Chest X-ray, PA view. Patient: 42 years old, sex M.
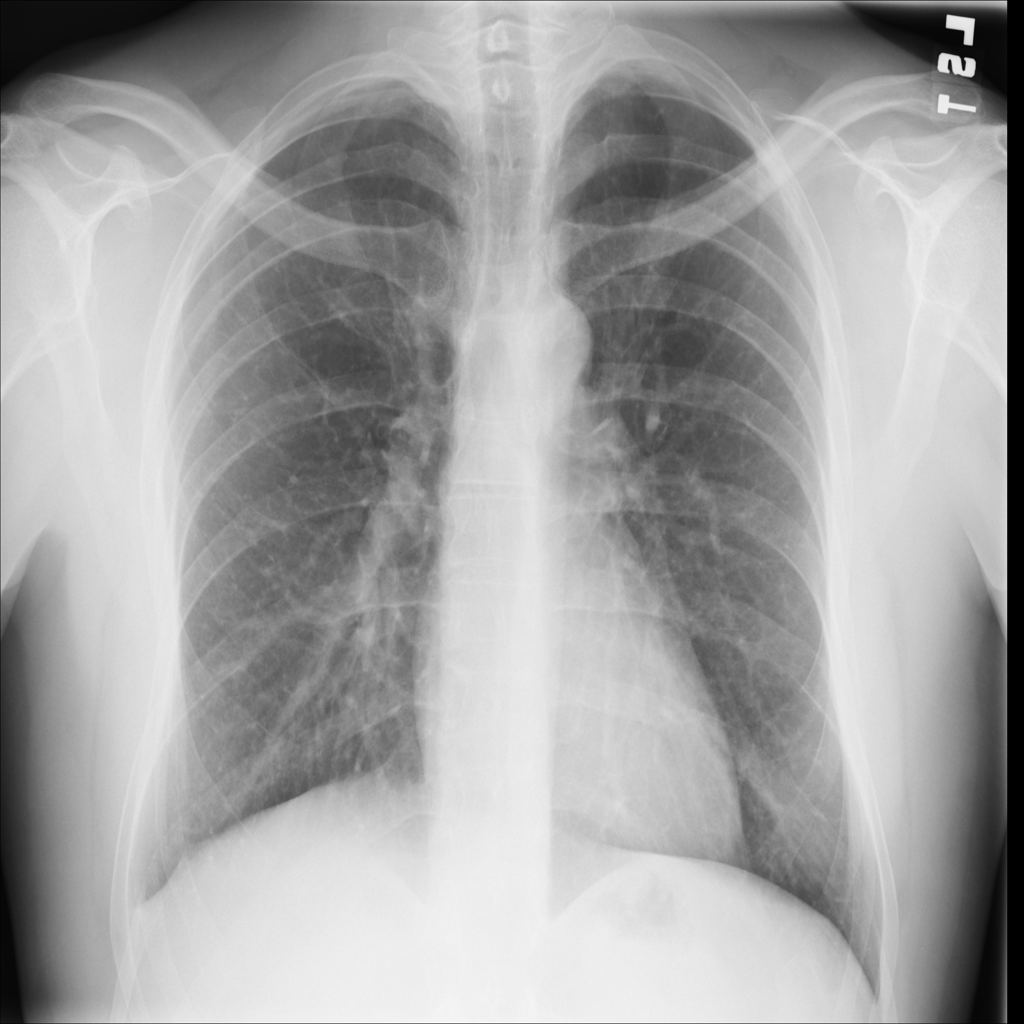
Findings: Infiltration